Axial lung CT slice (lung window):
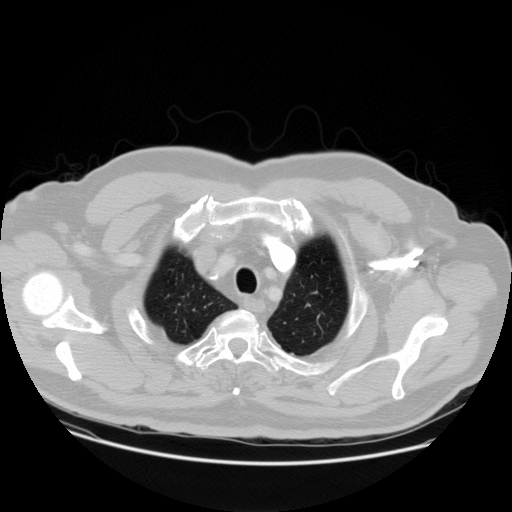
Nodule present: no